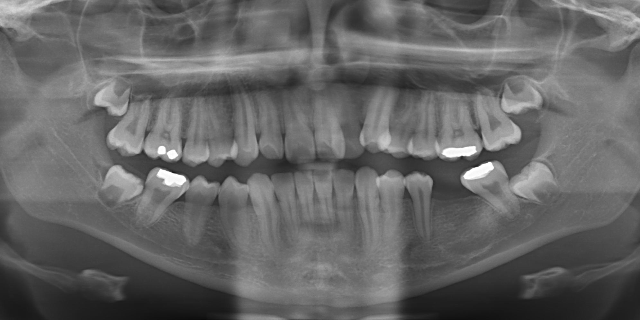
adult